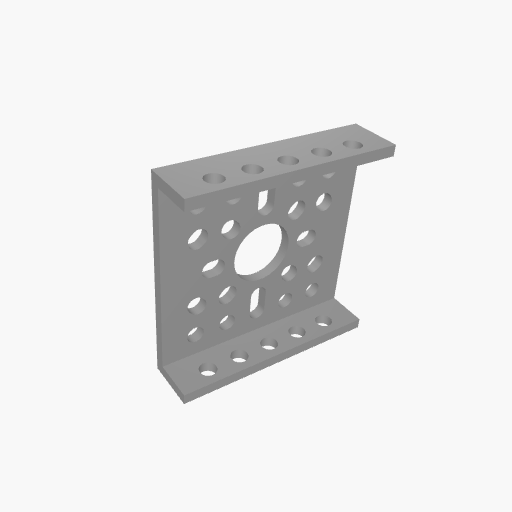
Part: LowSideUChannel1H